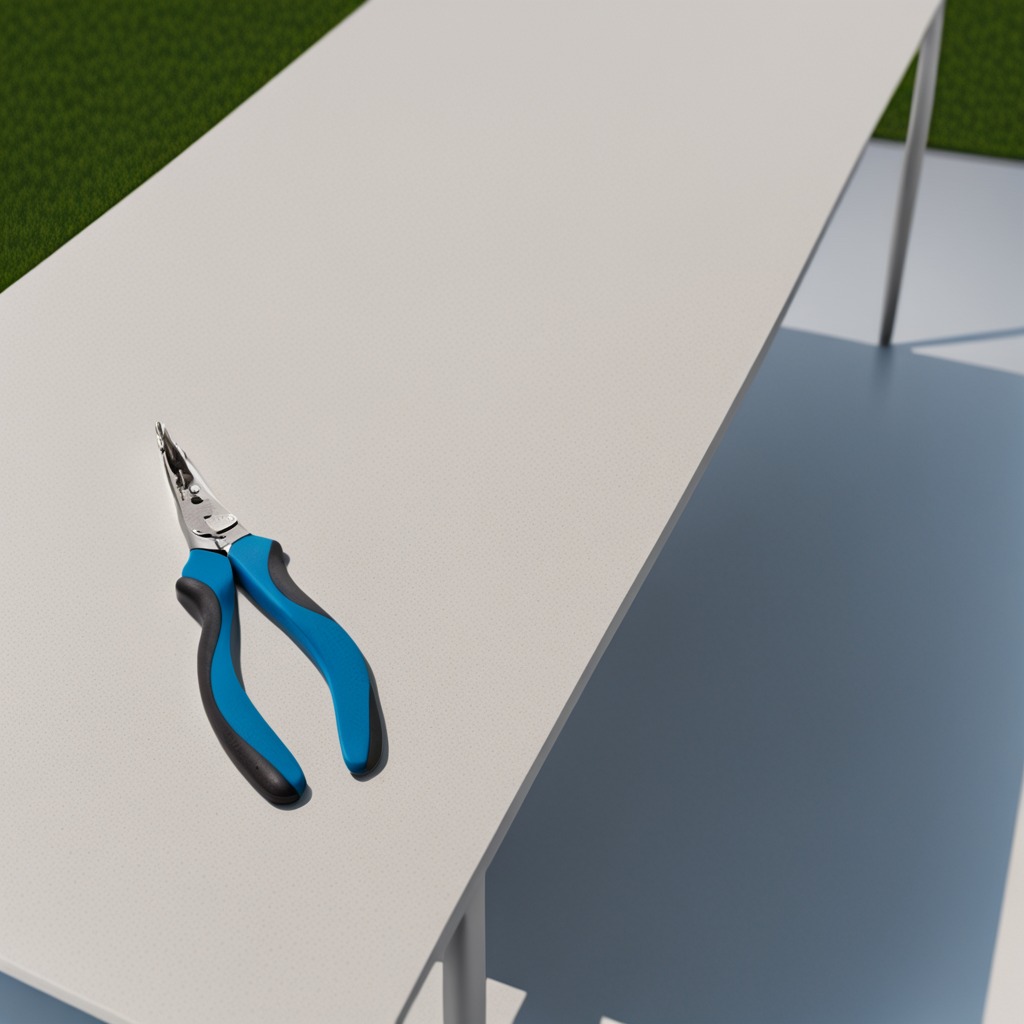
A plier lies on a clean utility table in a temporary outdoor tool station.